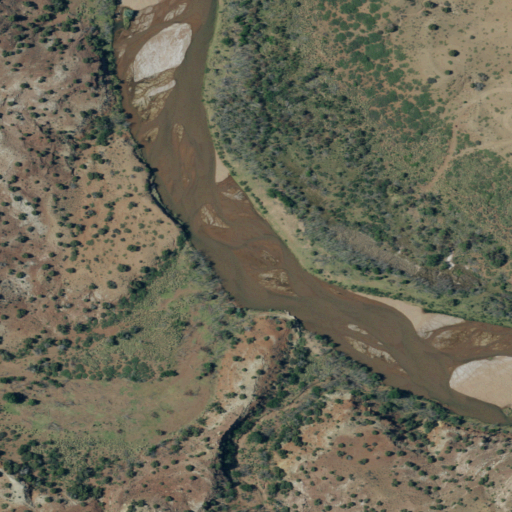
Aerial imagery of valley in New Mexico named Borica Dam containing shrub, woody wetlands, open water, and herbaceous wetlands